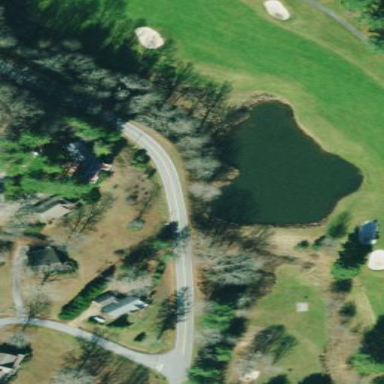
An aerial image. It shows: Scenic golf fairway.